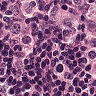
Metastatic tissue present: yes